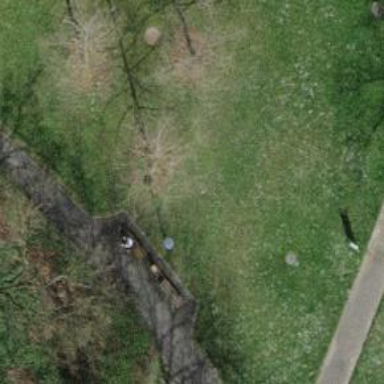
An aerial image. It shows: Bench for seating.